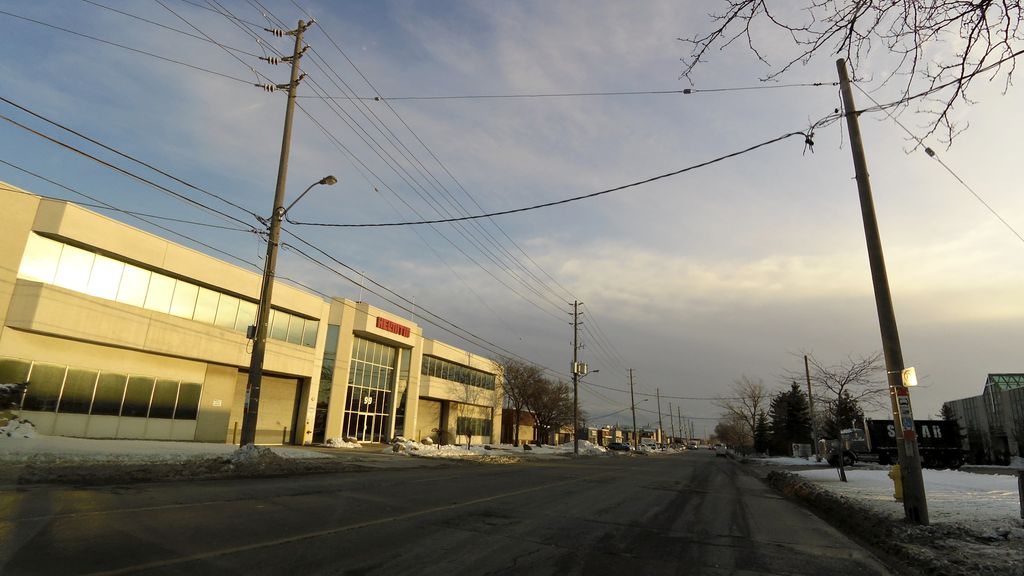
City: toronto